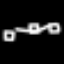
Label: square